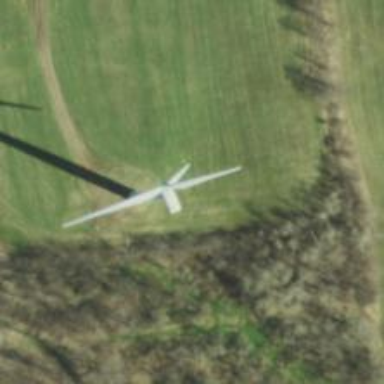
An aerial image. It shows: Wind generator powered by horizontal-axis wind turbine.